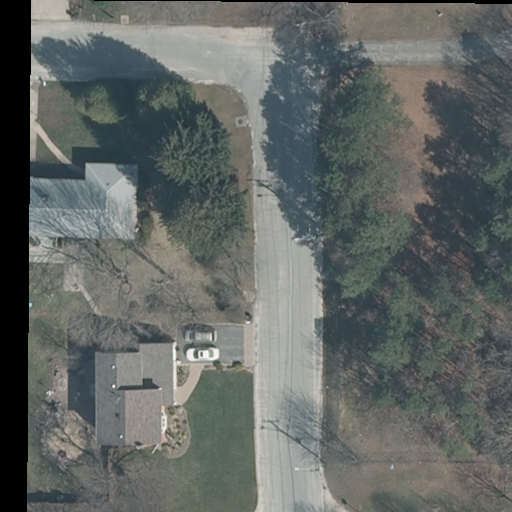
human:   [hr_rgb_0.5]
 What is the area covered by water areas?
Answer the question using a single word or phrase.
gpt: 0m2

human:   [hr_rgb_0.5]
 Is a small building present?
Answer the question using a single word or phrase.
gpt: no

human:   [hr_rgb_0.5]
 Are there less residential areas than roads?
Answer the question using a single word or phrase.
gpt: yes

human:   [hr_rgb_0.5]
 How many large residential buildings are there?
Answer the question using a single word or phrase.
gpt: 0

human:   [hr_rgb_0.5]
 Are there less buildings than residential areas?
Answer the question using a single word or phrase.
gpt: no

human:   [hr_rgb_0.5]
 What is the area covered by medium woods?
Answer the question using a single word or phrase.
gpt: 0m2

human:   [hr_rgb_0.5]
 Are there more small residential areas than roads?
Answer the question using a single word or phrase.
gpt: no

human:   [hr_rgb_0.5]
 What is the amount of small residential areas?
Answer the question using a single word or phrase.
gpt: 0

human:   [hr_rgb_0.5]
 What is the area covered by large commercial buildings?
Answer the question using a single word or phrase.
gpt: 0m2

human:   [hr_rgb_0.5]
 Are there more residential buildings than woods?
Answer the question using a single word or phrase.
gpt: yes

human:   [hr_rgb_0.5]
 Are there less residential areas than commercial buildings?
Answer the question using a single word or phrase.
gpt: no

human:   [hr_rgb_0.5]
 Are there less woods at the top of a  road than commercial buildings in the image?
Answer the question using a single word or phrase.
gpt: no

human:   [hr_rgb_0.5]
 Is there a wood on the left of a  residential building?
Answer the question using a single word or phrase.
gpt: no

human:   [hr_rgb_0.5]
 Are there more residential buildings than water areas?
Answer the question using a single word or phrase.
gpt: yes

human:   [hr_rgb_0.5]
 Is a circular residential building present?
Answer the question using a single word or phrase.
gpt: no

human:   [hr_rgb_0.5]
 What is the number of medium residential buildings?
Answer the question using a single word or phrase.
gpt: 2

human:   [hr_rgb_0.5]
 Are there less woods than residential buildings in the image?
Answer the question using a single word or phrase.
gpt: yes

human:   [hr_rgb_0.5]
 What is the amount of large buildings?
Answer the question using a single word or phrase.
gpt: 0

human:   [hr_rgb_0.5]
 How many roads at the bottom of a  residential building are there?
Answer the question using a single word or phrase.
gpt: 0

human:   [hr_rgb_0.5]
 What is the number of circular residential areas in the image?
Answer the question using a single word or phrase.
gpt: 0

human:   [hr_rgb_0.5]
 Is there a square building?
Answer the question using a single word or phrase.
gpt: no

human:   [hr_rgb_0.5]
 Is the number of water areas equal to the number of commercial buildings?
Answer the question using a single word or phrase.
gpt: yes

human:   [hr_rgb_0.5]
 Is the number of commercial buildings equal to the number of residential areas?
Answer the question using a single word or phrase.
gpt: no

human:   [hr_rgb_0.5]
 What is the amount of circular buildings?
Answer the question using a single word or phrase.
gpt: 0

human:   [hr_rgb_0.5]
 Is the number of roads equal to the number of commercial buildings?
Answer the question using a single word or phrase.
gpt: no

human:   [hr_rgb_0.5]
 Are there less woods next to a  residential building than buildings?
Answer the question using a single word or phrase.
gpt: yes

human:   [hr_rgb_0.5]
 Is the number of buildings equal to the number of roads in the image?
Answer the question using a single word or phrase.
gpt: yes

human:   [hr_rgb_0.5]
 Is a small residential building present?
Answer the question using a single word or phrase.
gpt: no

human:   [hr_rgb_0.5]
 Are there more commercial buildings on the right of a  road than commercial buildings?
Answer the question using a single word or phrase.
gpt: no

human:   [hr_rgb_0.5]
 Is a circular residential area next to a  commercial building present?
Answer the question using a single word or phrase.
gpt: no

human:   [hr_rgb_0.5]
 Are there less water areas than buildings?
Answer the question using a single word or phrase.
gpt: yes

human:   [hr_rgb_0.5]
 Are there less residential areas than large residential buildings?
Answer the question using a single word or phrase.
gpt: no

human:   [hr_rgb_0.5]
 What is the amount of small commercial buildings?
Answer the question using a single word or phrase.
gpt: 0

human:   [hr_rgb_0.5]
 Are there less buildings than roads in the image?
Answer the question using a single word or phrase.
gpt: no

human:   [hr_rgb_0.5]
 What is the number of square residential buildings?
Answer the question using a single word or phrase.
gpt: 0

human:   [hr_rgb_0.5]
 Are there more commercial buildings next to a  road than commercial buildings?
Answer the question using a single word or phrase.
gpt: no